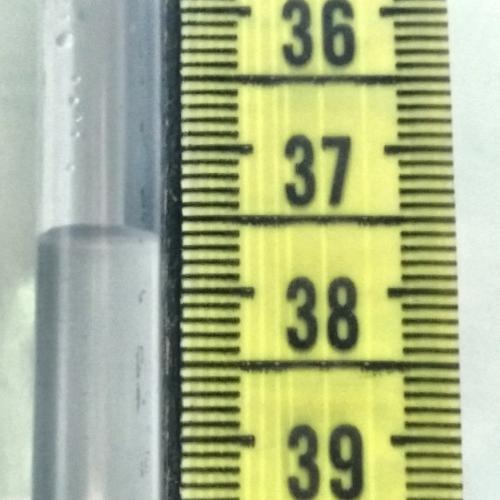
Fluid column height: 37.6 cm